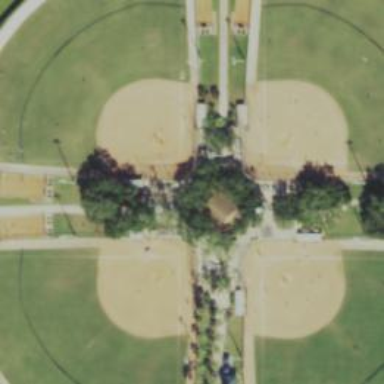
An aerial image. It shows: Lovely park for leisure and relaxation.